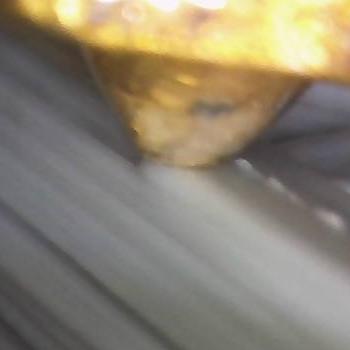
Flow rate: 208%